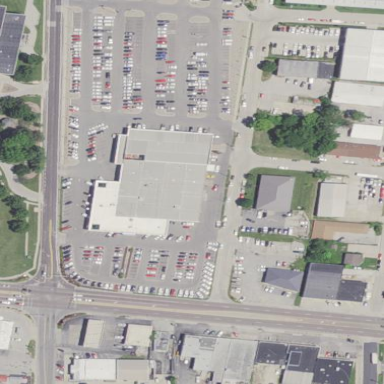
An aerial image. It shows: Building housing car shop.